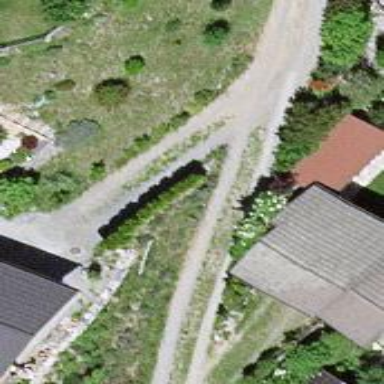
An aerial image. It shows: Unpaved track with grade2 tracktype.